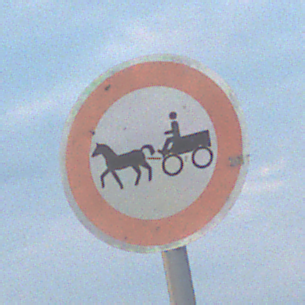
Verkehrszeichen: VerbotGespannfuhrwerke
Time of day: SunriseSunset
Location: Outdoor (Nature)
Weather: PartlyCloudy
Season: NotSpecified
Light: Natural